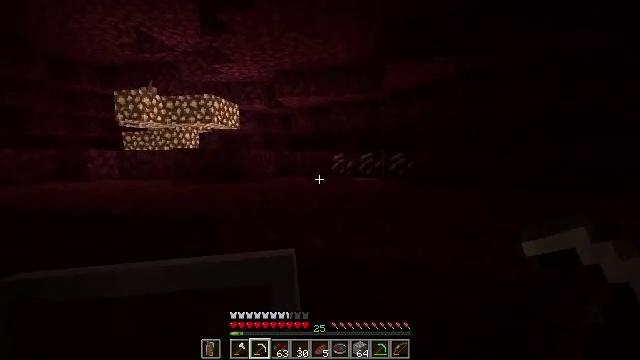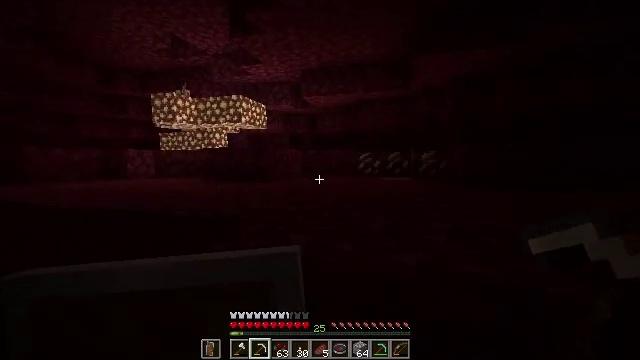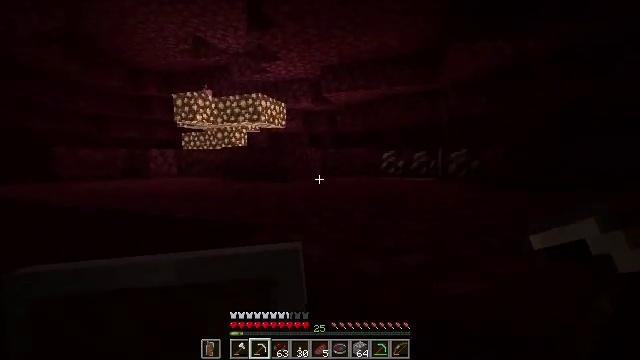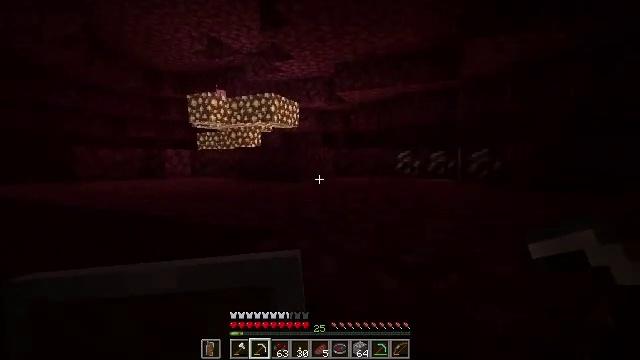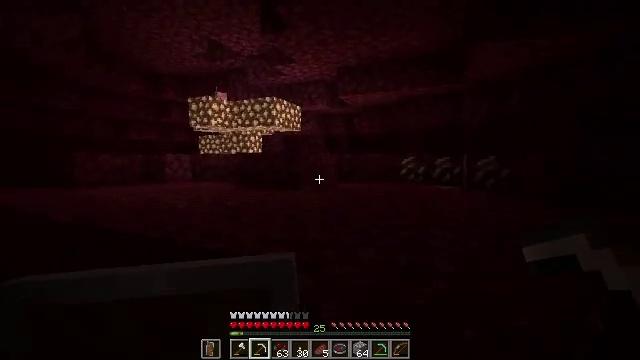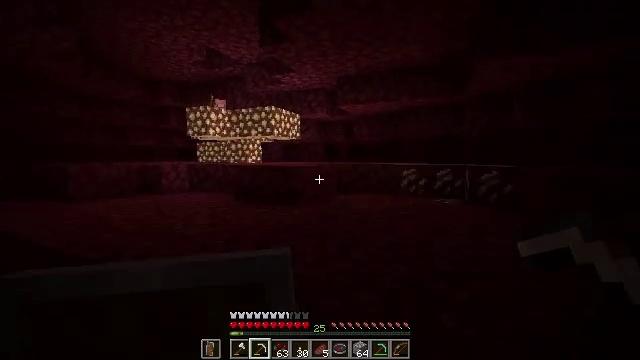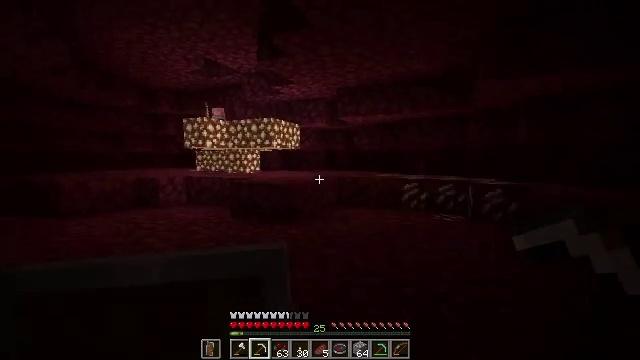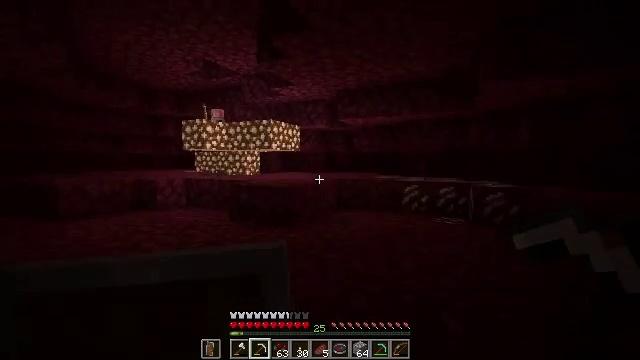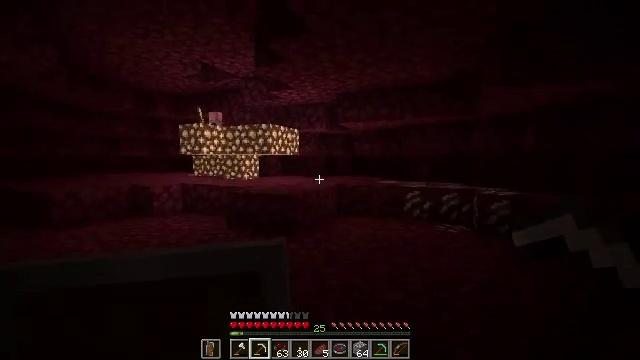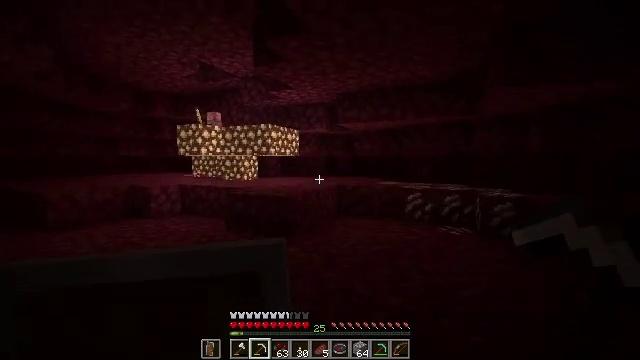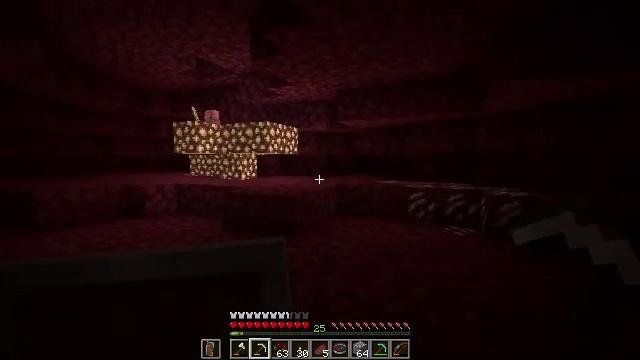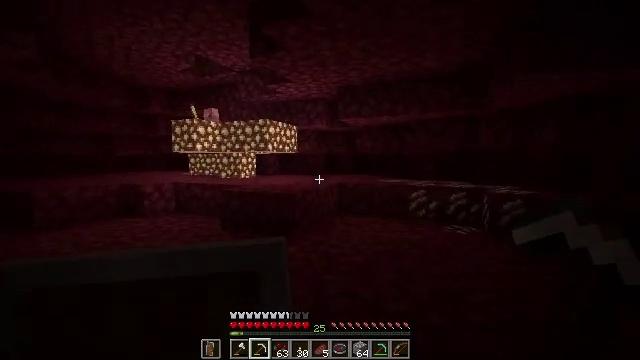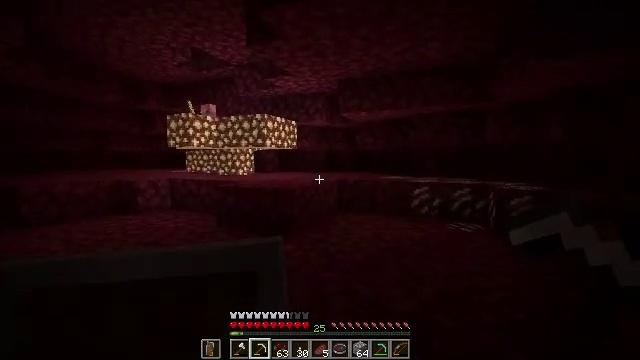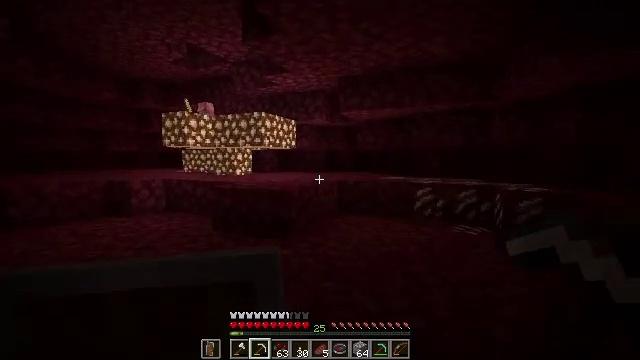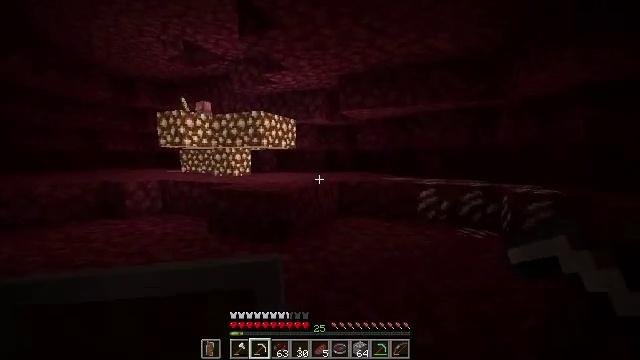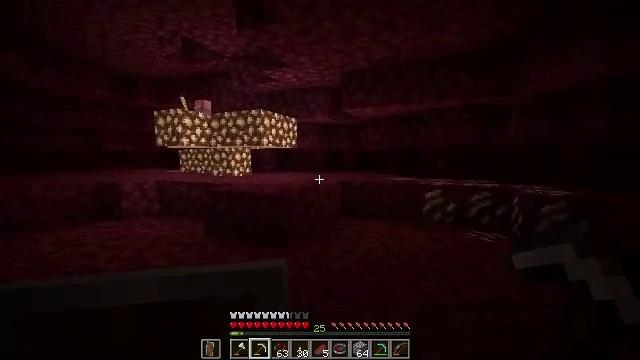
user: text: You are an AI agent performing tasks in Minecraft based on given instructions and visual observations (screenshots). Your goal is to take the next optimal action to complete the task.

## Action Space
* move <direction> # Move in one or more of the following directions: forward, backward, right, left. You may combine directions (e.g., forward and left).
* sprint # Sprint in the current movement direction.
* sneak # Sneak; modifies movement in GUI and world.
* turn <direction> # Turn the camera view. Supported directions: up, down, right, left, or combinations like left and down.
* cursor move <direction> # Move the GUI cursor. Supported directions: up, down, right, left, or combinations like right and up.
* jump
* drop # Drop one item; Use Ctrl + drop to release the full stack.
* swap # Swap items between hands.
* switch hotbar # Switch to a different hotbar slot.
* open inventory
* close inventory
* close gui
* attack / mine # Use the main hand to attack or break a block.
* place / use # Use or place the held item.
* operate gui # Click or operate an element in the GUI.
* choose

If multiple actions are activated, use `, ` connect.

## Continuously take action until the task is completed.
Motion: motion action
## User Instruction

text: Destroy the glowstone to harvest components.
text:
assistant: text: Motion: move forward, turn left
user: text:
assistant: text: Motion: move forward, turn left
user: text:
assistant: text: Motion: move forward, turn left
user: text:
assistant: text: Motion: move forward, jump
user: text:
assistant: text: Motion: move forward, jump
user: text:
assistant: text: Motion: move forward, jump
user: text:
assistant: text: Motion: move forward, jump
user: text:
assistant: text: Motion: move forward
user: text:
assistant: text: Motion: move forward
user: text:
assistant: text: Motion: move forward
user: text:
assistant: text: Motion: move forward
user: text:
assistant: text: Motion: move forward
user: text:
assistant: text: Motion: move forward
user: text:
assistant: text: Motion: move forward
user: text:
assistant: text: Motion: move forward
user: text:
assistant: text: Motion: move forward, turn left
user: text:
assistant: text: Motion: move forward, turn left
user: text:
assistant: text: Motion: move forward, turn left
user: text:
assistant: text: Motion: move forward, turn left
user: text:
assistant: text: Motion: move forward
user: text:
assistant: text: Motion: move forward
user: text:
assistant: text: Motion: move forward
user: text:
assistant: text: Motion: move forward
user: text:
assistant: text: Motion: move forward
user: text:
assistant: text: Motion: move forward
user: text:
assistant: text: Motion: move forward
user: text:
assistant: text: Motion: move forward
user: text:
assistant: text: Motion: move forward
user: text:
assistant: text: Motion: move forward
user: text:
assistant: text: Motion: move forward